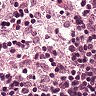
Metastatic tissue present: no